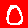
Digit: 0